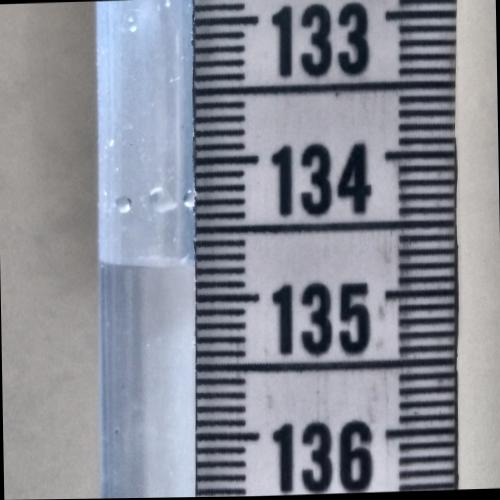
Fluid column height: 134.8 cm